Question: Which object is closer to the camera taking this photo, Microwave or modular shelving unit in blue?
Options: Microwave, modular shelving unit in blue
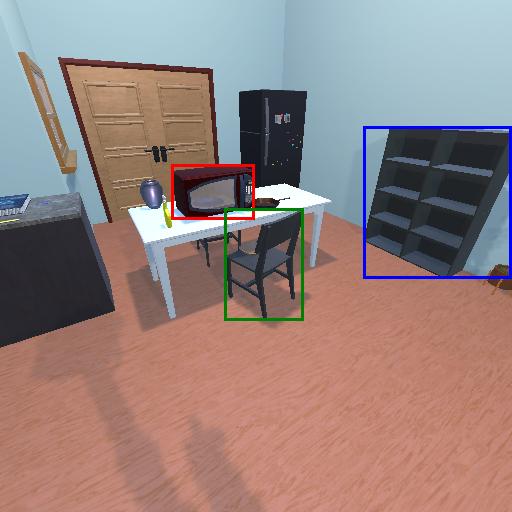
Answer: Microwave